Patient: sex F, age 72
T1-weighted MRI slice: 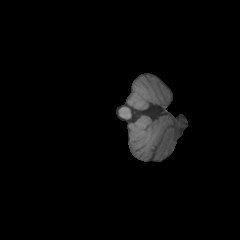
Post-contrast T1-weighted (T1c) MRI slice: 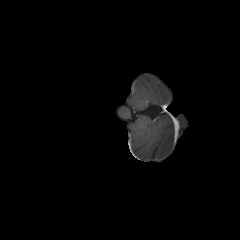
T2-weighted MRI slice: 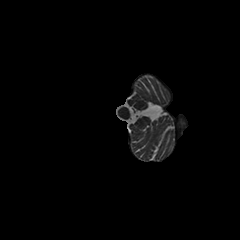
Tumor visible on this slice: no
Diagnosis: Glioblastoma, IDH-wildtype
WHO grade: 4